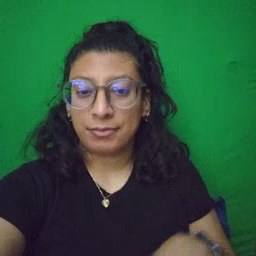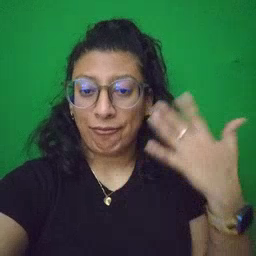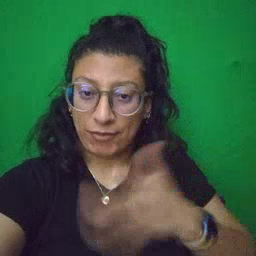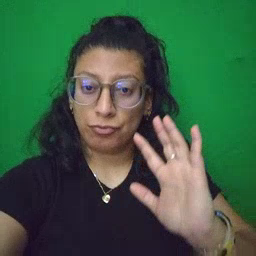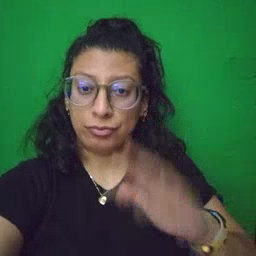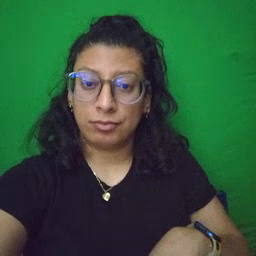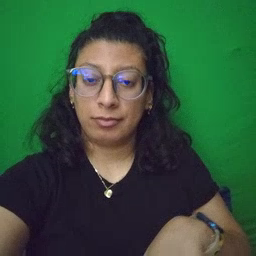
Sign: finish